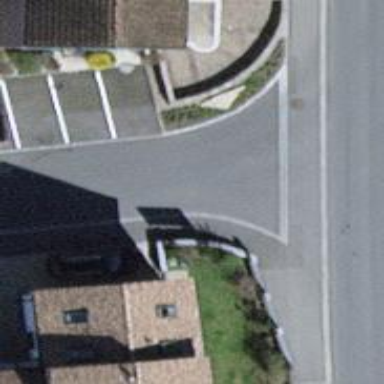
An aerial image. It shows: Uncontrolled crossing on the road.